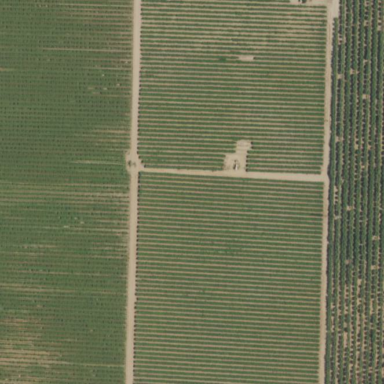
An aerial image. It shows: Vineyard growing grapes.